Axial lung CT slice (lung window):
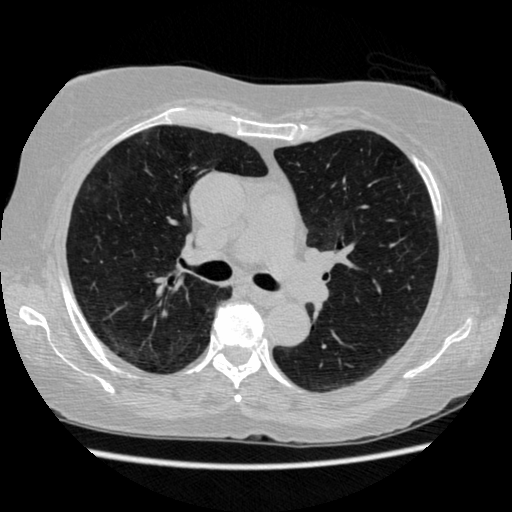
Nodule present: no